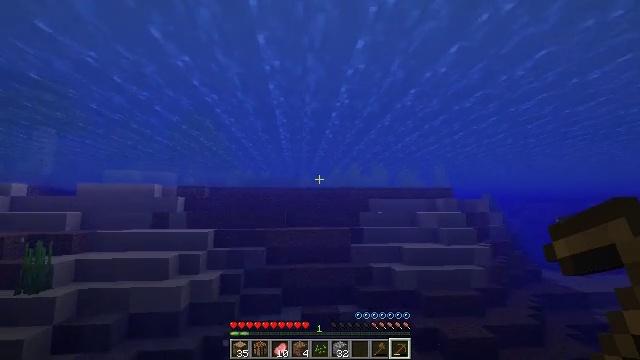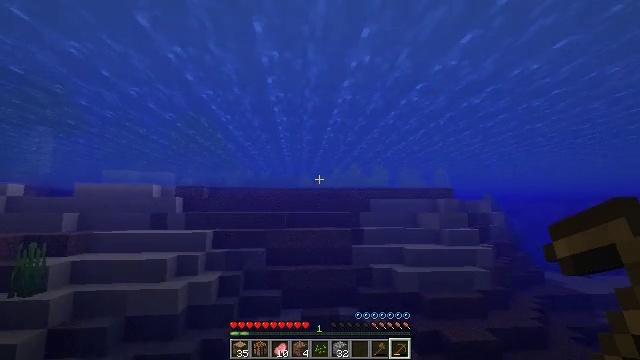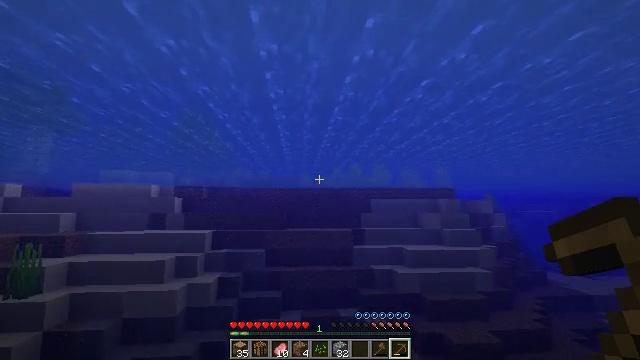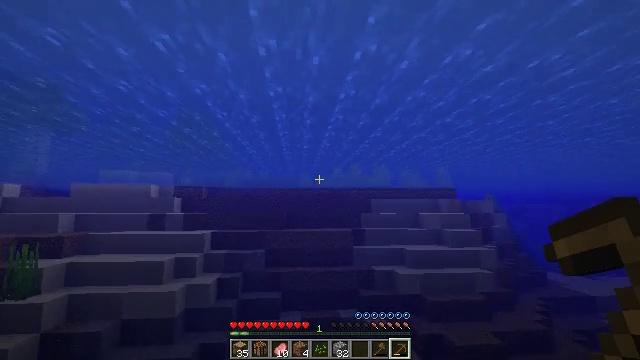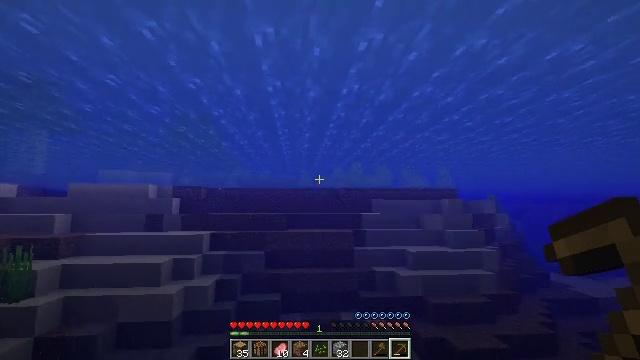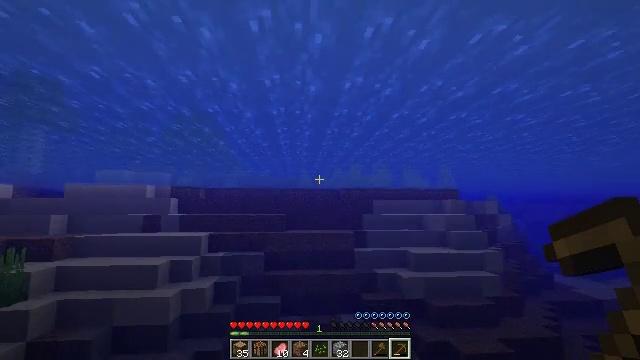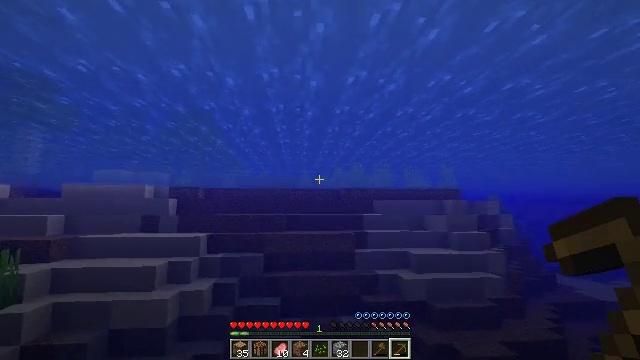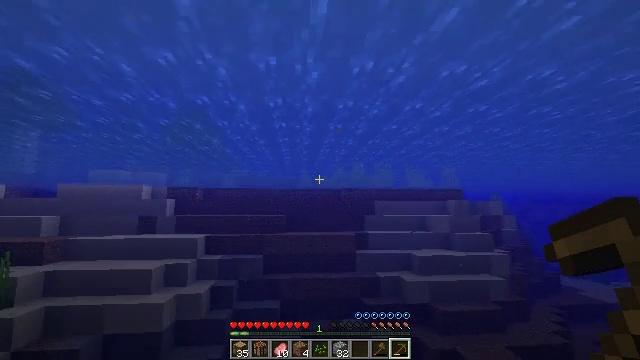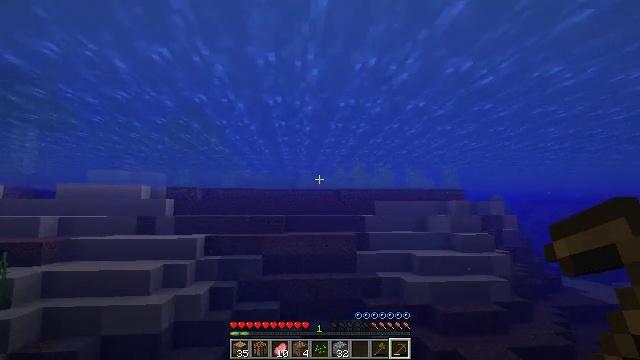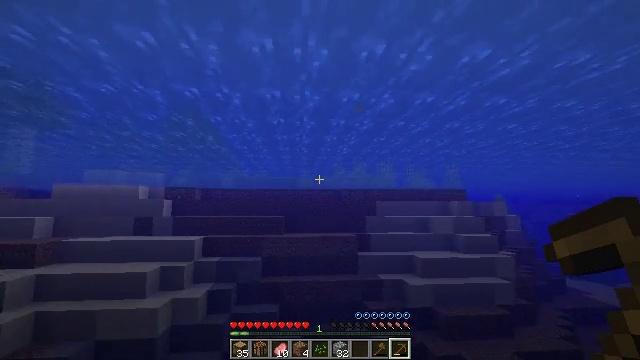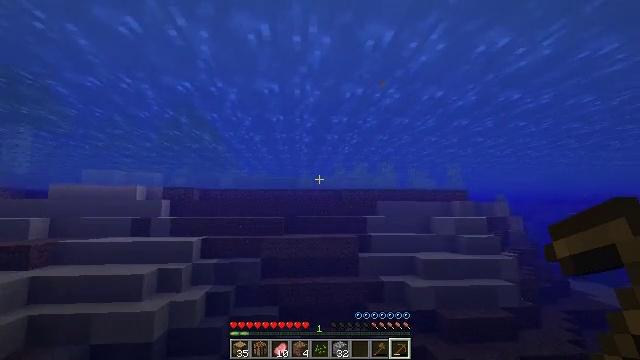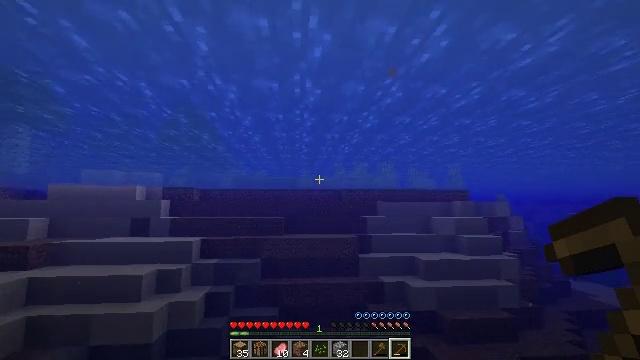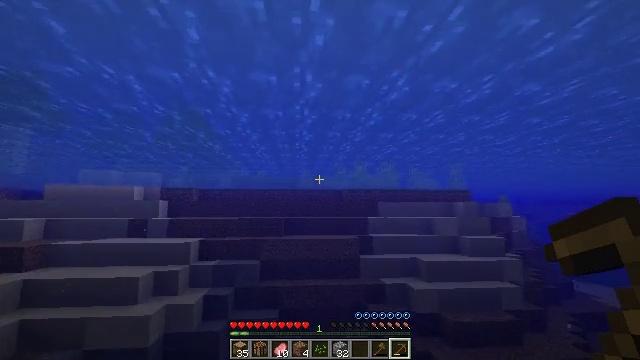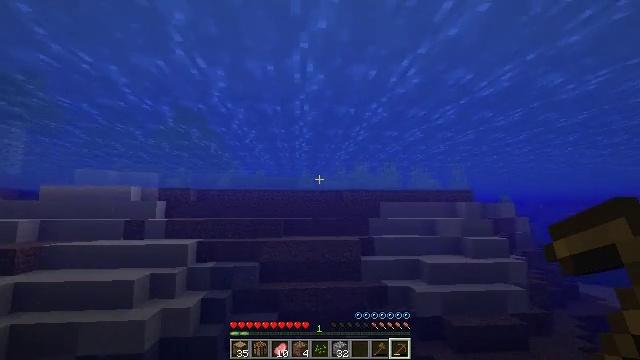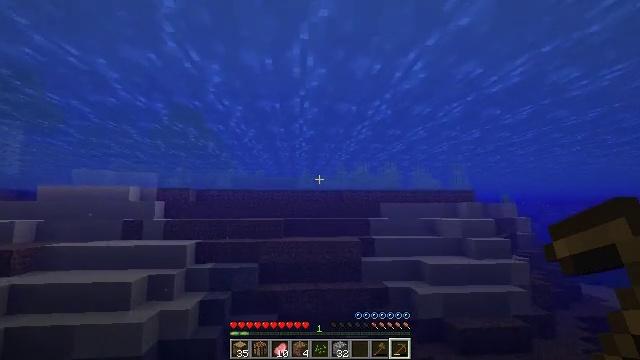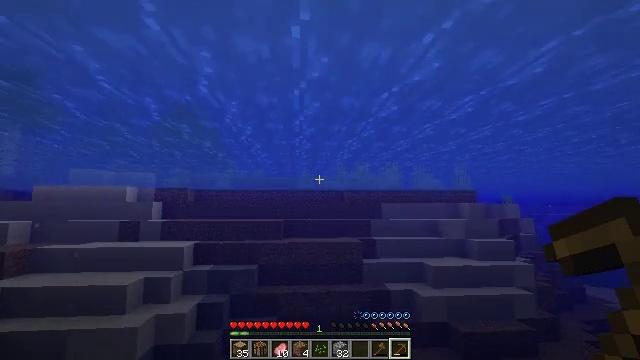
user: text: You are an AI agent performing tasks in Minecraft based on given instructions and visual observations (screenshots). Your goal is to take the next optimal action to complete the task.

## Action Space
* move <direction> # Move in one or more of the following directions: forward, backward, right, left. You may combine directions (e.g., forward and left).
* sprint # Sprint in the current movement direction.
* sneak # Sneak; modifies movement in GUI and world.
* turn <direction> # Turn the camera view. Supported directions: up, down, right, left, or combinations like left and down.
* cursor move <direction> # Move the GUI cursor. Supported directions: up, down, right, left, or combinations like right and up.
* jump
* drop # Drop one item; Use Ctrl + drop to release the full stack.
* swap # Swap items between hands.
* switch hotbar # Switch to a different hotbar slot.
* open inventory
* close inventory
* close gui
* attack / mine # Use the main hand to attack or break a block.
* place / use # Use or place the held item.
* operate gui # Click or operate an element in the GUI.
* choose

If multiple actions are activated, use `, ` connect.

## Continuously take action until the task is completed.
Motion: motion action
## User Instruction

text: Hunt a cow.
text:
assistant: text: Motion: move forward
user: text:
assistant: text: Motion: move forward
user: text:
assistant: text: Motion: move forward
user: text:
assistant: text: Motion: move forward
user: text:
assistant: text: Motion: move forward
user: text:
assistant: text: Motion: move forward
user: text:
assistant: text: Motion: move forward
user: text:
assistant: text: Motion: move forward
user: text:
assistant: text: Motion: move forward
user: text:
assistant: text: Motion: move forward
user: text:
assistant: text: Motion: move forward
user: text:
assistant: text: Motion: move forward
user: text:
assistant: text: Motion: move forward
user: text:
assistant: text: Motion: move forward
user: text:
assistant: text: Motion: move forward
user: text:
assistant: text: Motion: move forward
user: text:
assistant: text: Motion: move forward
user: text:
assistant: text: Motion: move forward
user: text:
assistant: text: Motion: move forward
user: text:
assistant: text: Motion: move forward
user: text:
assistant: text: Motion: move forward
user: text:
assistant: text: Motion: move forward
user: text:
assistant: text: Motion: move forward, turn left
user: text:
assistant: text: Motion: move forward
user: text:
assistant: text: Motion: move forward
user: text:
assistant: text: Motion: move forward
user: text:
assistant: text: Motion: move forward
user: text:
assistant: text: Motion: move forward
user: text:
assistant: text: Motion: move forward
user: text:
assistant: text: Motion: move forward